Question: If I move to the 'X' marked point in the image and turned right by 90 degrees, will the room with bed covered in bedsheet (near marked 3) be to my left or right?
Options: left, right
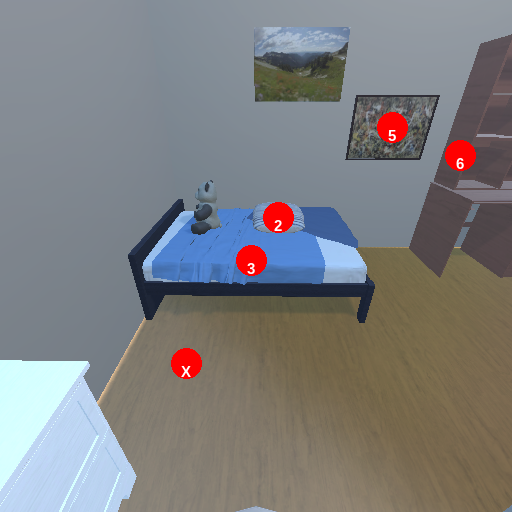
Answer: left